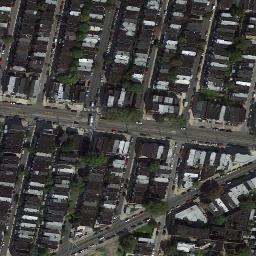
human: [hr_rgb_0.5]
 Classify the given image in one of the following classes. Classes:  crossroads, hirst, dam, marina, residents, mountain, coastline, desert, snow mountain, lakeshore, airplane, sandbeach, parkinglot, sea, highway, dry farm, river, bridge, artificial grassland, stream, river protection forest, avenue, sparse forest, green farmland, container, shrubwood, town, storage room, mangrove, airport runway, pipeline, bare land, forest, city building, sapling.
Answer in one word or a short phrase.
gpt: town